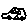
Label: car